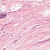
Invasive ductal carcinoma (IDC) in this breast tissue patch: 0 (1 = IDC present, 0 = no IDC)